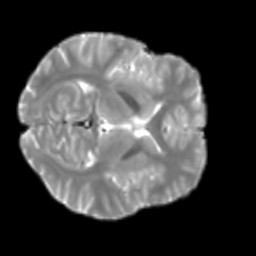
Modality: T2w
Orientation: axial
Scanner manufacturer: siemens
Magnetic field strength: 3 T
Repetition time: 4 s
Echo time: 0.0594 s